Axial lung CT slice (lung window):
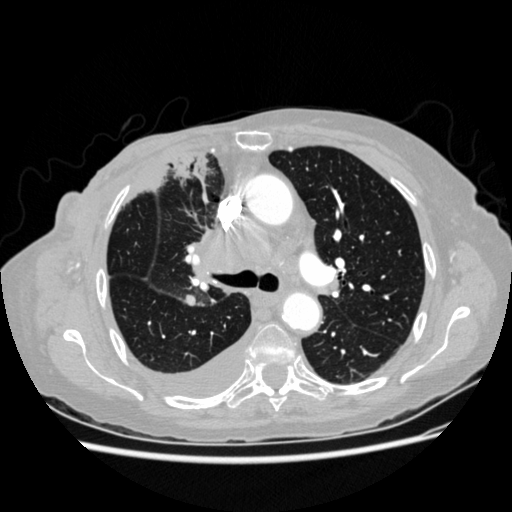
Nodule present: yes
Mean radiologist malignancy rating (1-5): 4